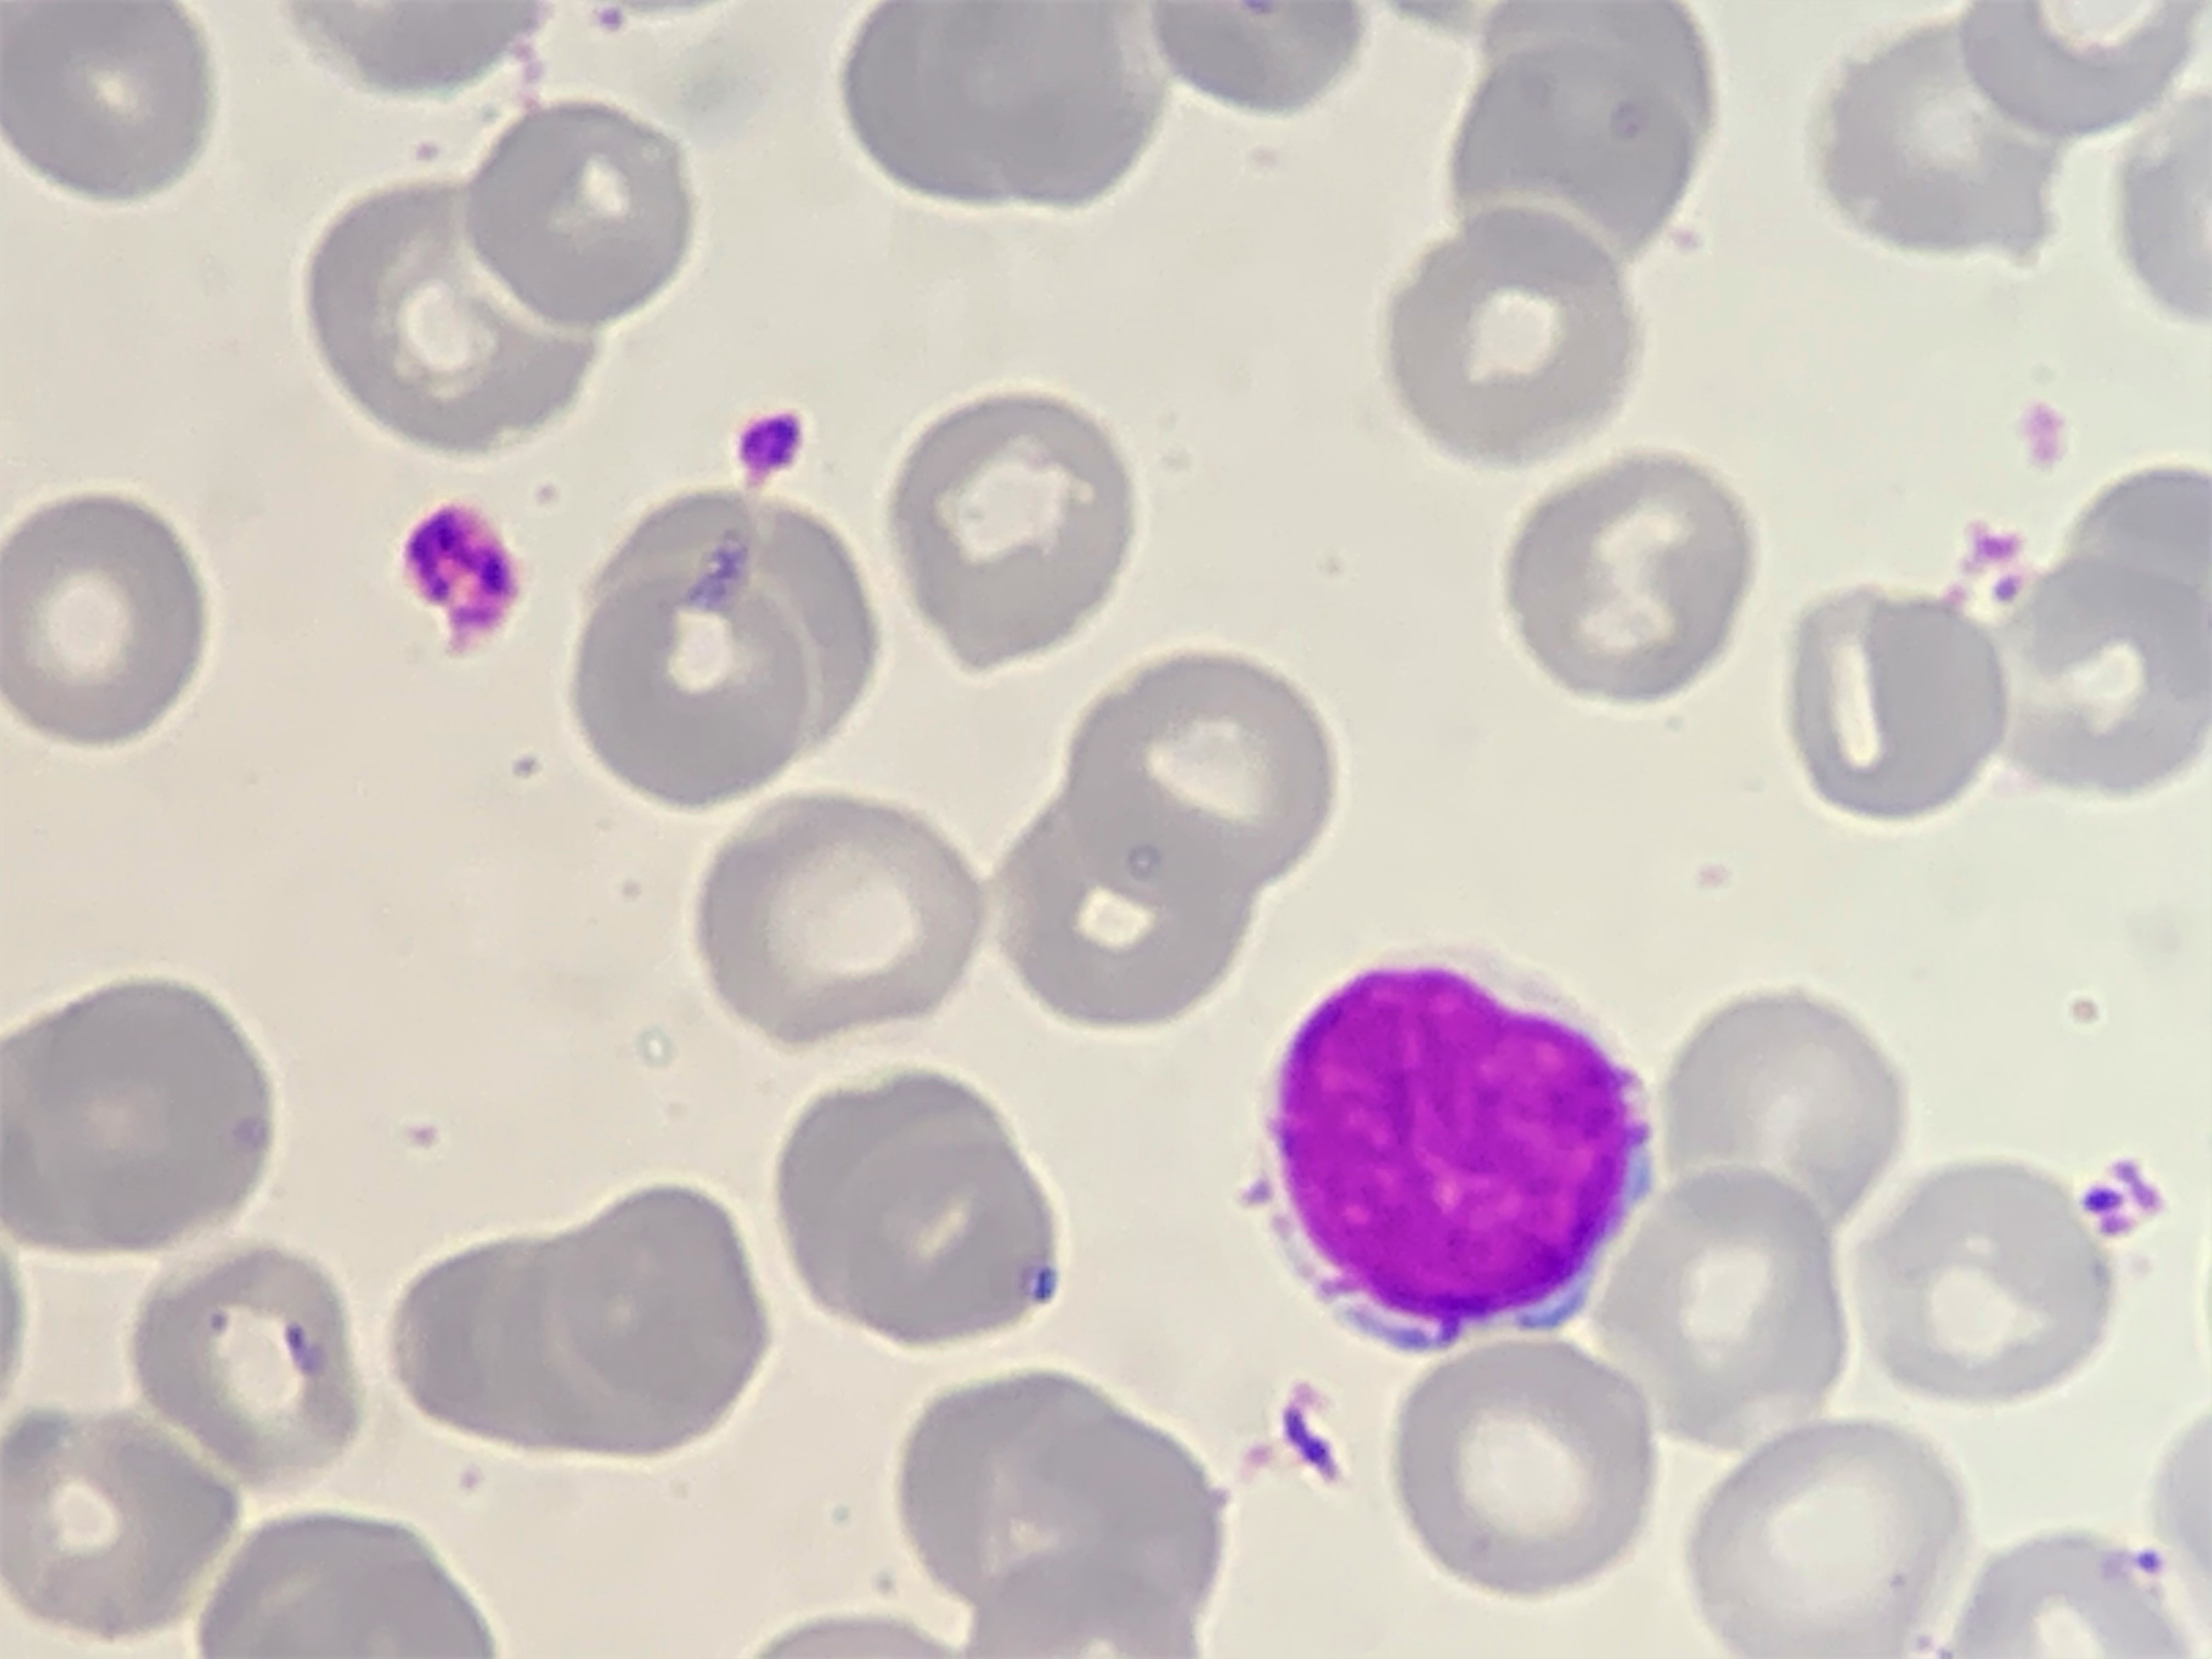
Cell type: LYMPHOCYTES